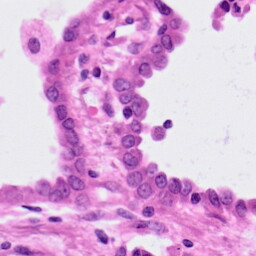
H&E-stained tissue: Lung